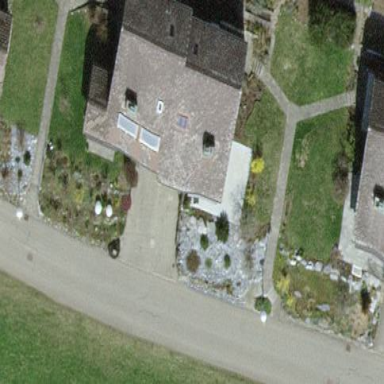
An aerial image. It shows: Semi-detached house.